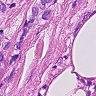
Metastatic tissue present: yes